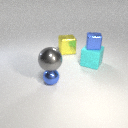
small blue metal sphere to the left of large yellow metal cube